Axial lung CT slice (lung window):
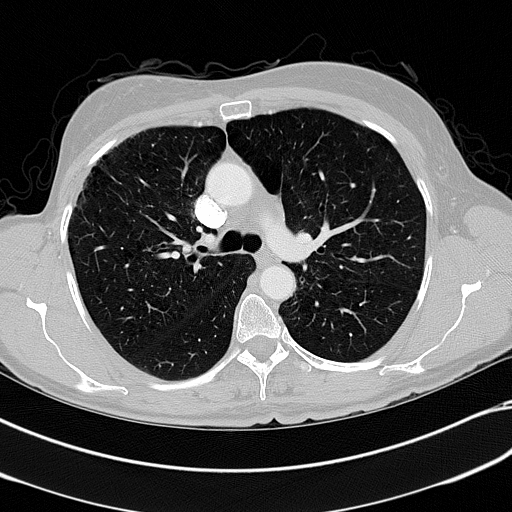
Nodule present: no